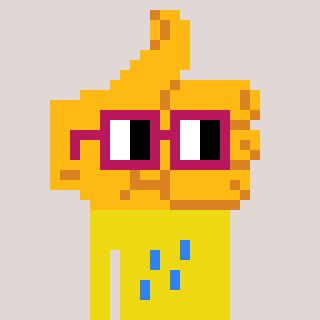
a pixel art character with square dark red glasses, a thumbsup-shaped head and a yellow-colored body on a warm background